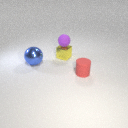
small yellow metal cube behind large blue metal sphere